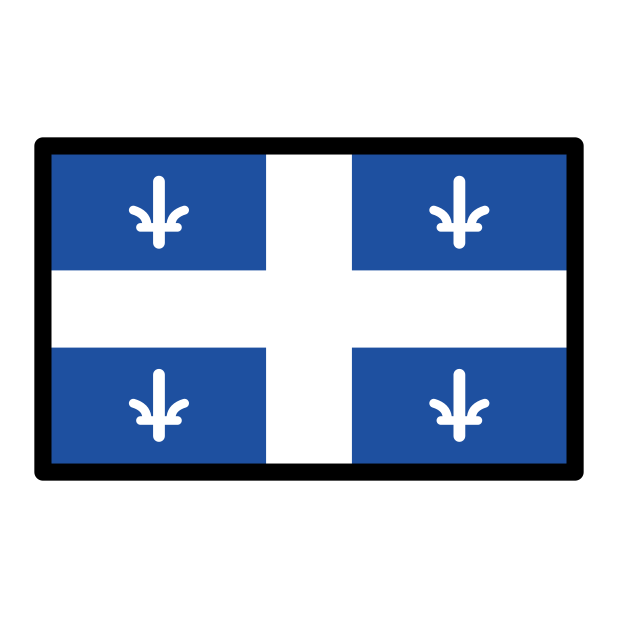
quebec flag